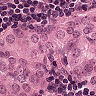
Metastatic tissue present: yes